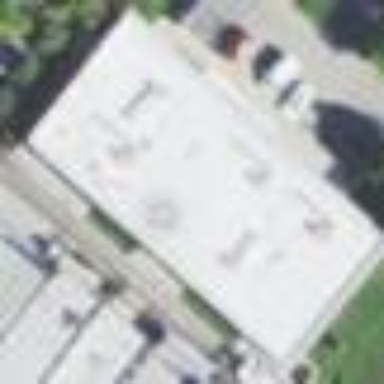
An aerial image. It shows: Commercial building serving as clinic.